Chest X-ray:
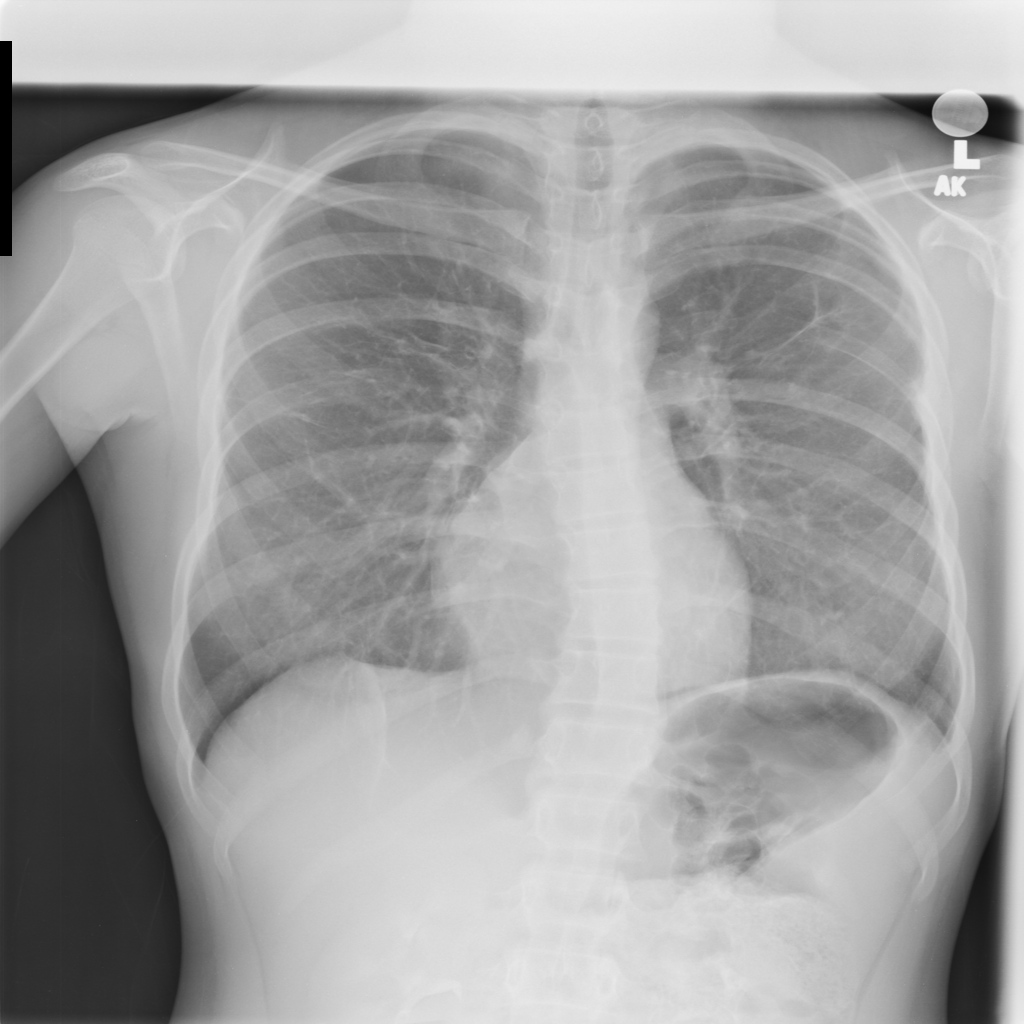
Findings: Fracture, Pleural Thickening, Fibrosis
No abnormal finding: no